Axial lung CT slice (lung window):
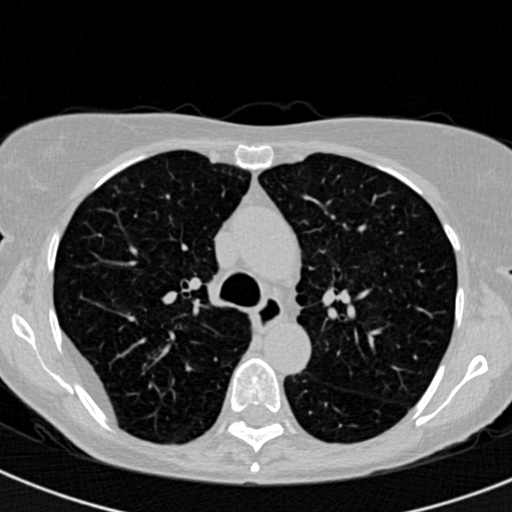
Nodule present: no